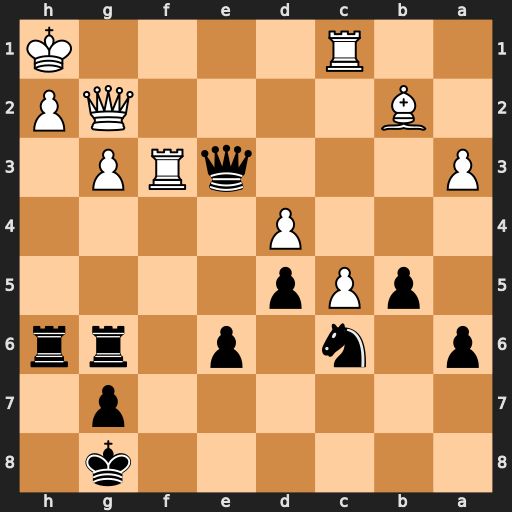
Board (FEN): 6k1/6p1/p1n1p1rr/1pPp4/3P4/P3qRP1/1B4QP/2R4K
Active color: b
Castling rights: -
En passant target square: -
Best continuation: Rxh2+ Qxh2 Qxf3+